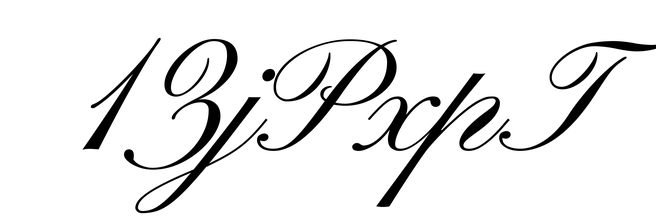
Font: PinyonScript-Regular